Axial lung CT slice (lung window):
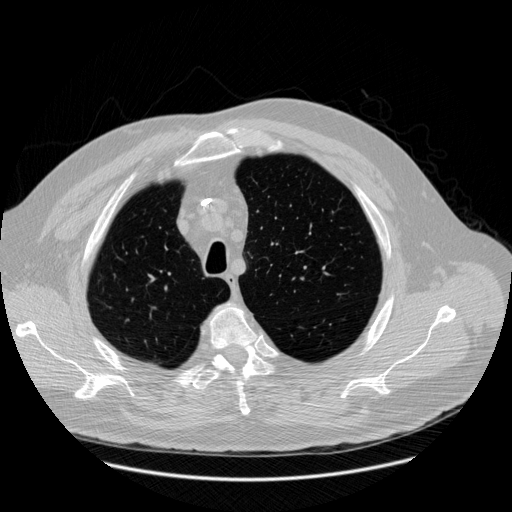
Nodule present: no